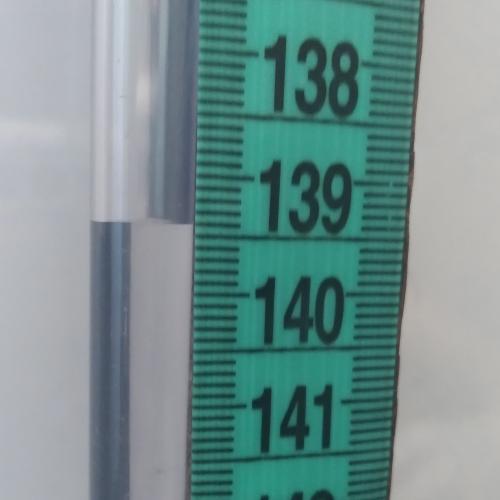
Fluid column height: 139.4 cm